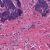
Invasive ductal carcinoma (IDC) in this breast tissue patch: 0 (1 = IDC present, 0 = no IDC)